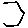
Label: hexagon